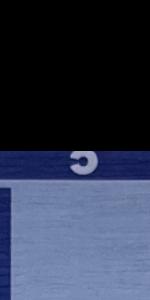
Label: Empty